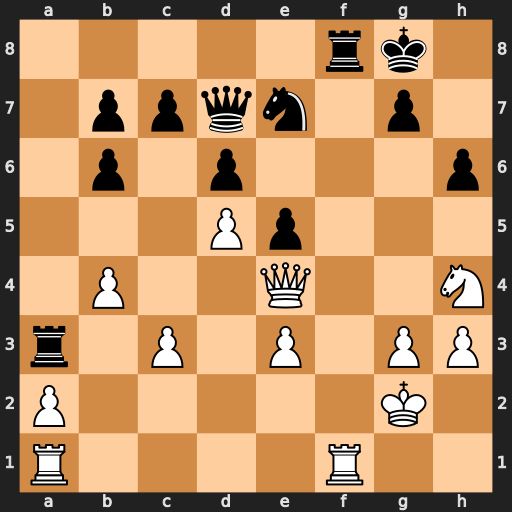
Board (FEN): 5rk1/1ppqn1p1/1p1p3p/3Pp3/1P2Q2N/r1P1P1PP/P5K1/R4R2
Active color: w
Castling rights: -
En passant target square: -
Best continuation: Rxf8+ Kxf8 Qh7